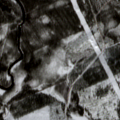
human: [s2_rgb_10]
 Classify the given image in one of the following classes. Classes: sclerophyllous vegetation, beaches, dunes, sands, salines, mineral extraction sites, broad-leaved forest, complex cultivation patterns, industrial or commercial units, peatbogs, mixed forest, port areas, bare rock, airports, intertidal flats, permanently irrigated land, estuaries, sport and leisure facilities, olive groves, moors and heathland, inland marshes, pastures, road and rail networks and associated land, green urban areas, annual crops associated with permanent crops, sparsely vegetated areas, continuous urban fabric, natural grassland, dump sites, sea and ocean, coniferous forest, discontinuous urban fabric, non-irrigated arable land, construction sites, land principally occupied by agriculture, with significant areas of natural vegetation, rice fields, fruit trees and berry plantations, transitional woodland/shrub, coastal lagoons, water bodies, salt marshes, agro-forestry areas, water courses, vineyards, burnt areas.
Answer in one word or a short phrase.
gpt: coniferous forest, transitional woodland/shrub